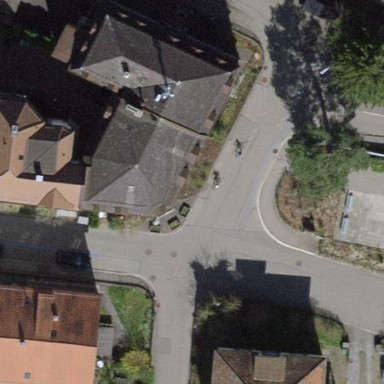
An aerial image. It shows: Residential building with tiled roof.